Field crop: maize
Growth stage: 2
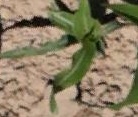
Species: maize